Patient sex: F
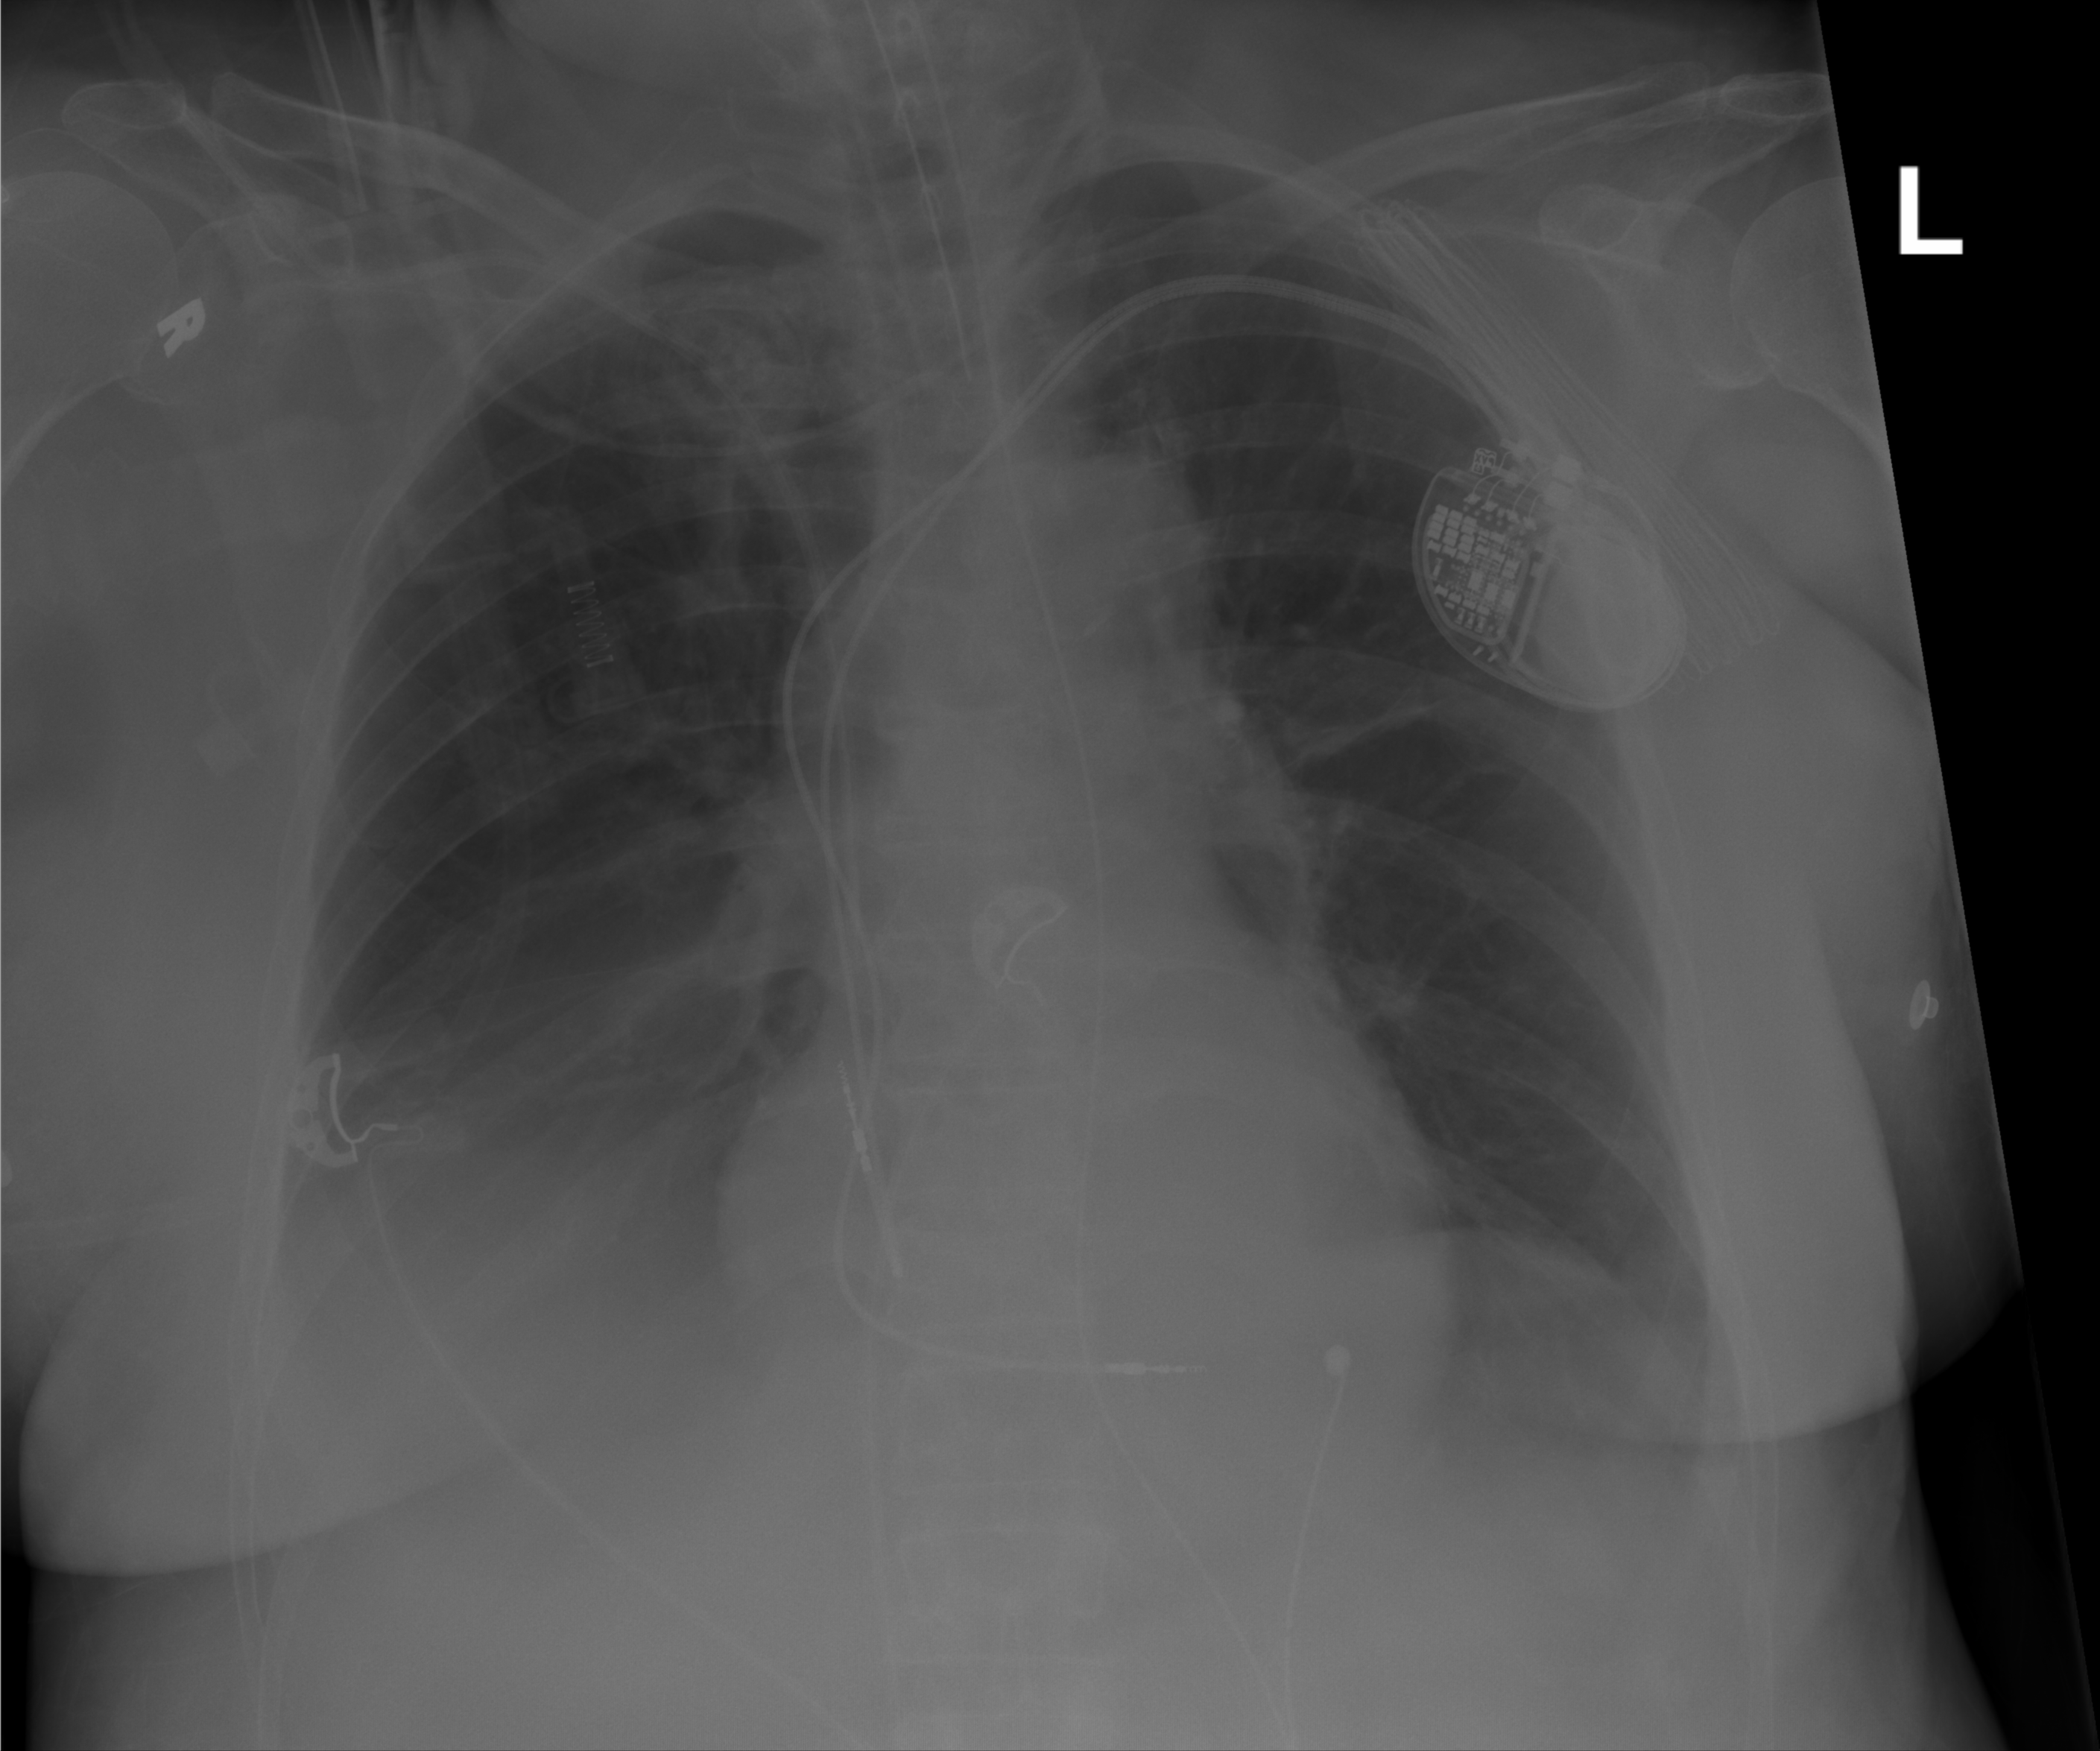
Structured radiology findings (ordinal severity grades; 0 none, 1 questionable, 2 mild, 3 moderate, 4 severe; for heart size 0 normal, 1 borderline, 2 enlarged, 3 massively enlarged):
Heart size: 0
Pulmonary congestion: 0
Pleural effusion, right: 0
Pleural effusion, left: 0
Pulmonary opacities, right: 0
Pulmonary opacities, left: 0
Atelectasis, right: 2
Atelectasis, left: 0